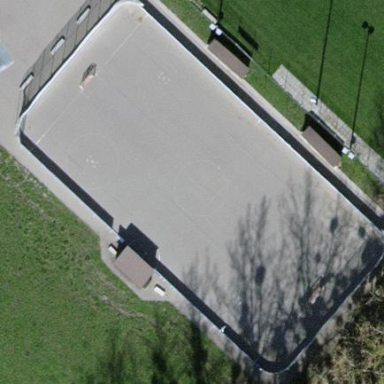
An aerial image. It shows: Asphalt pitch for playing hockey.